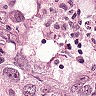
Metastatic tissue present: yes